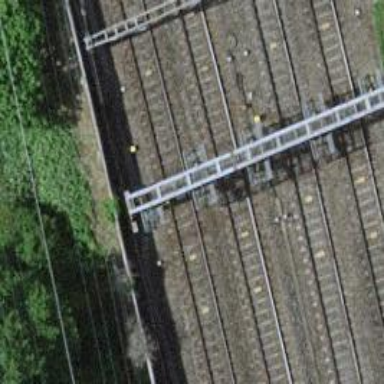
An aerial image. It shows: Railway signal.